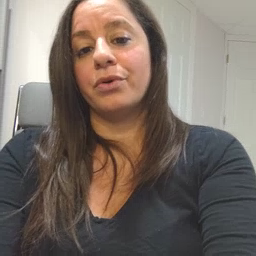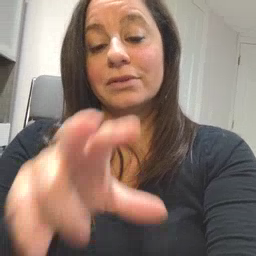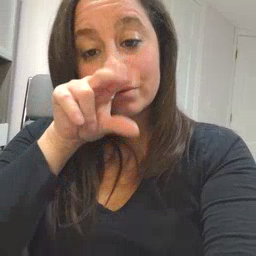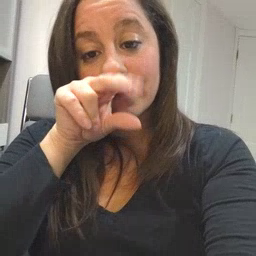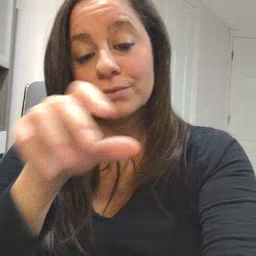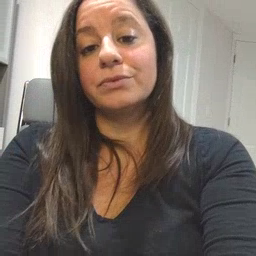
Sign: duck